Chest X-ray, PA view. Patient: 63 years old, sex M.
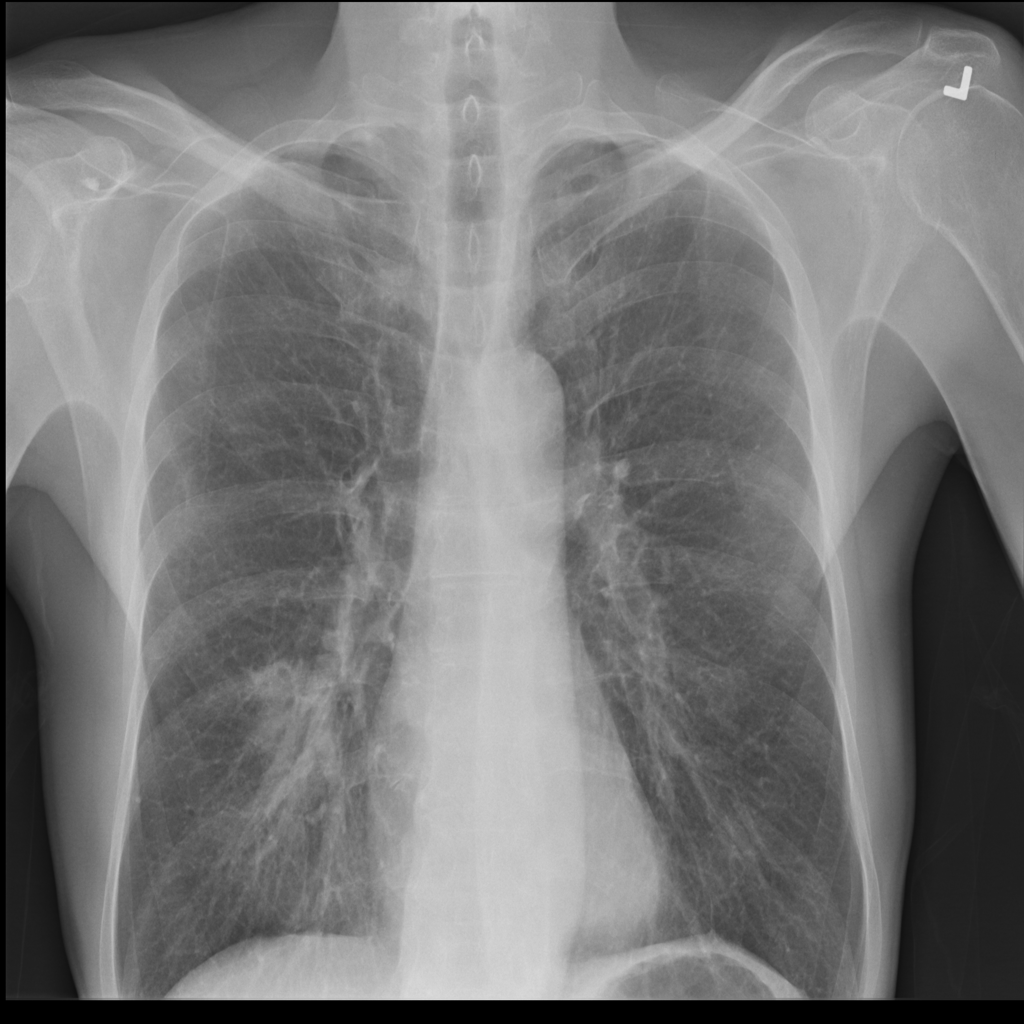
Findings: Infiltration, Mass